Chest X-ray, PA view. Patient: 60 years old, sex M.
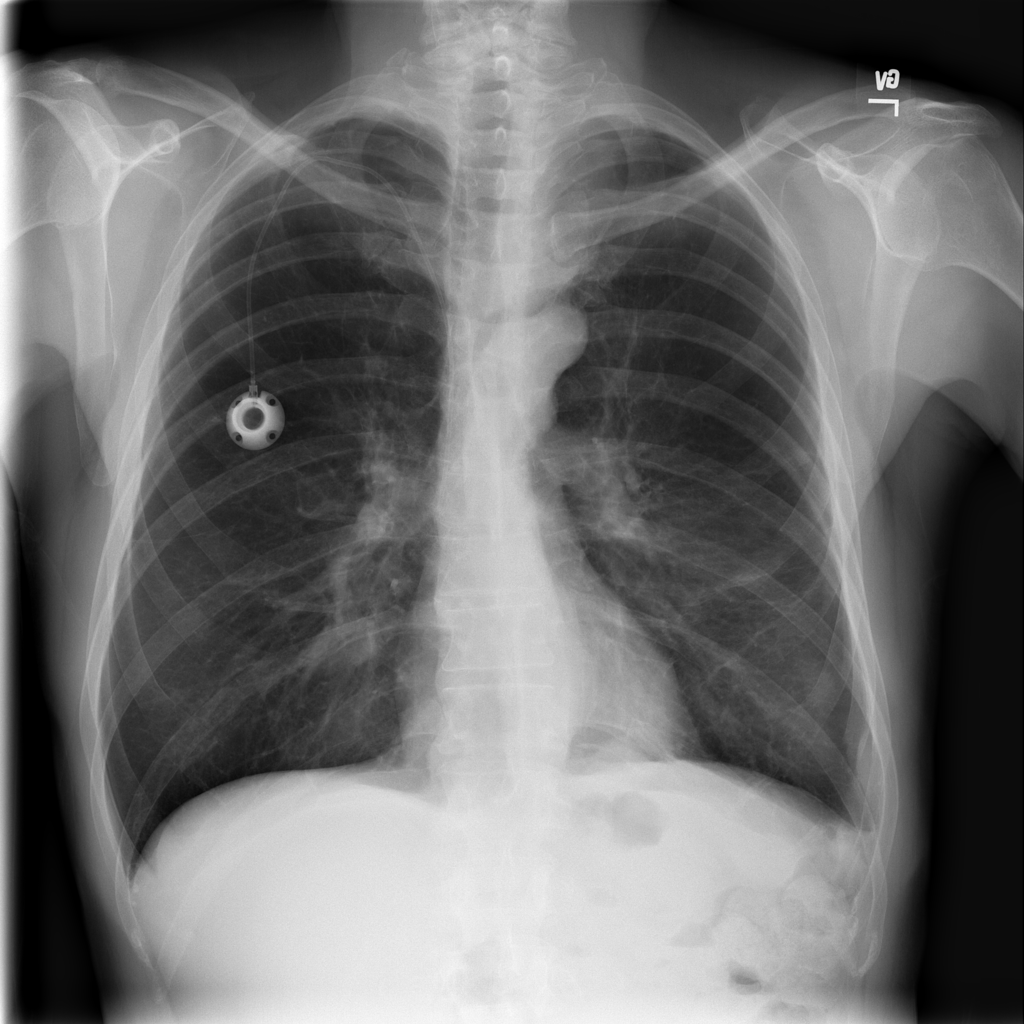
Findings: No Finding